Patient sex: M
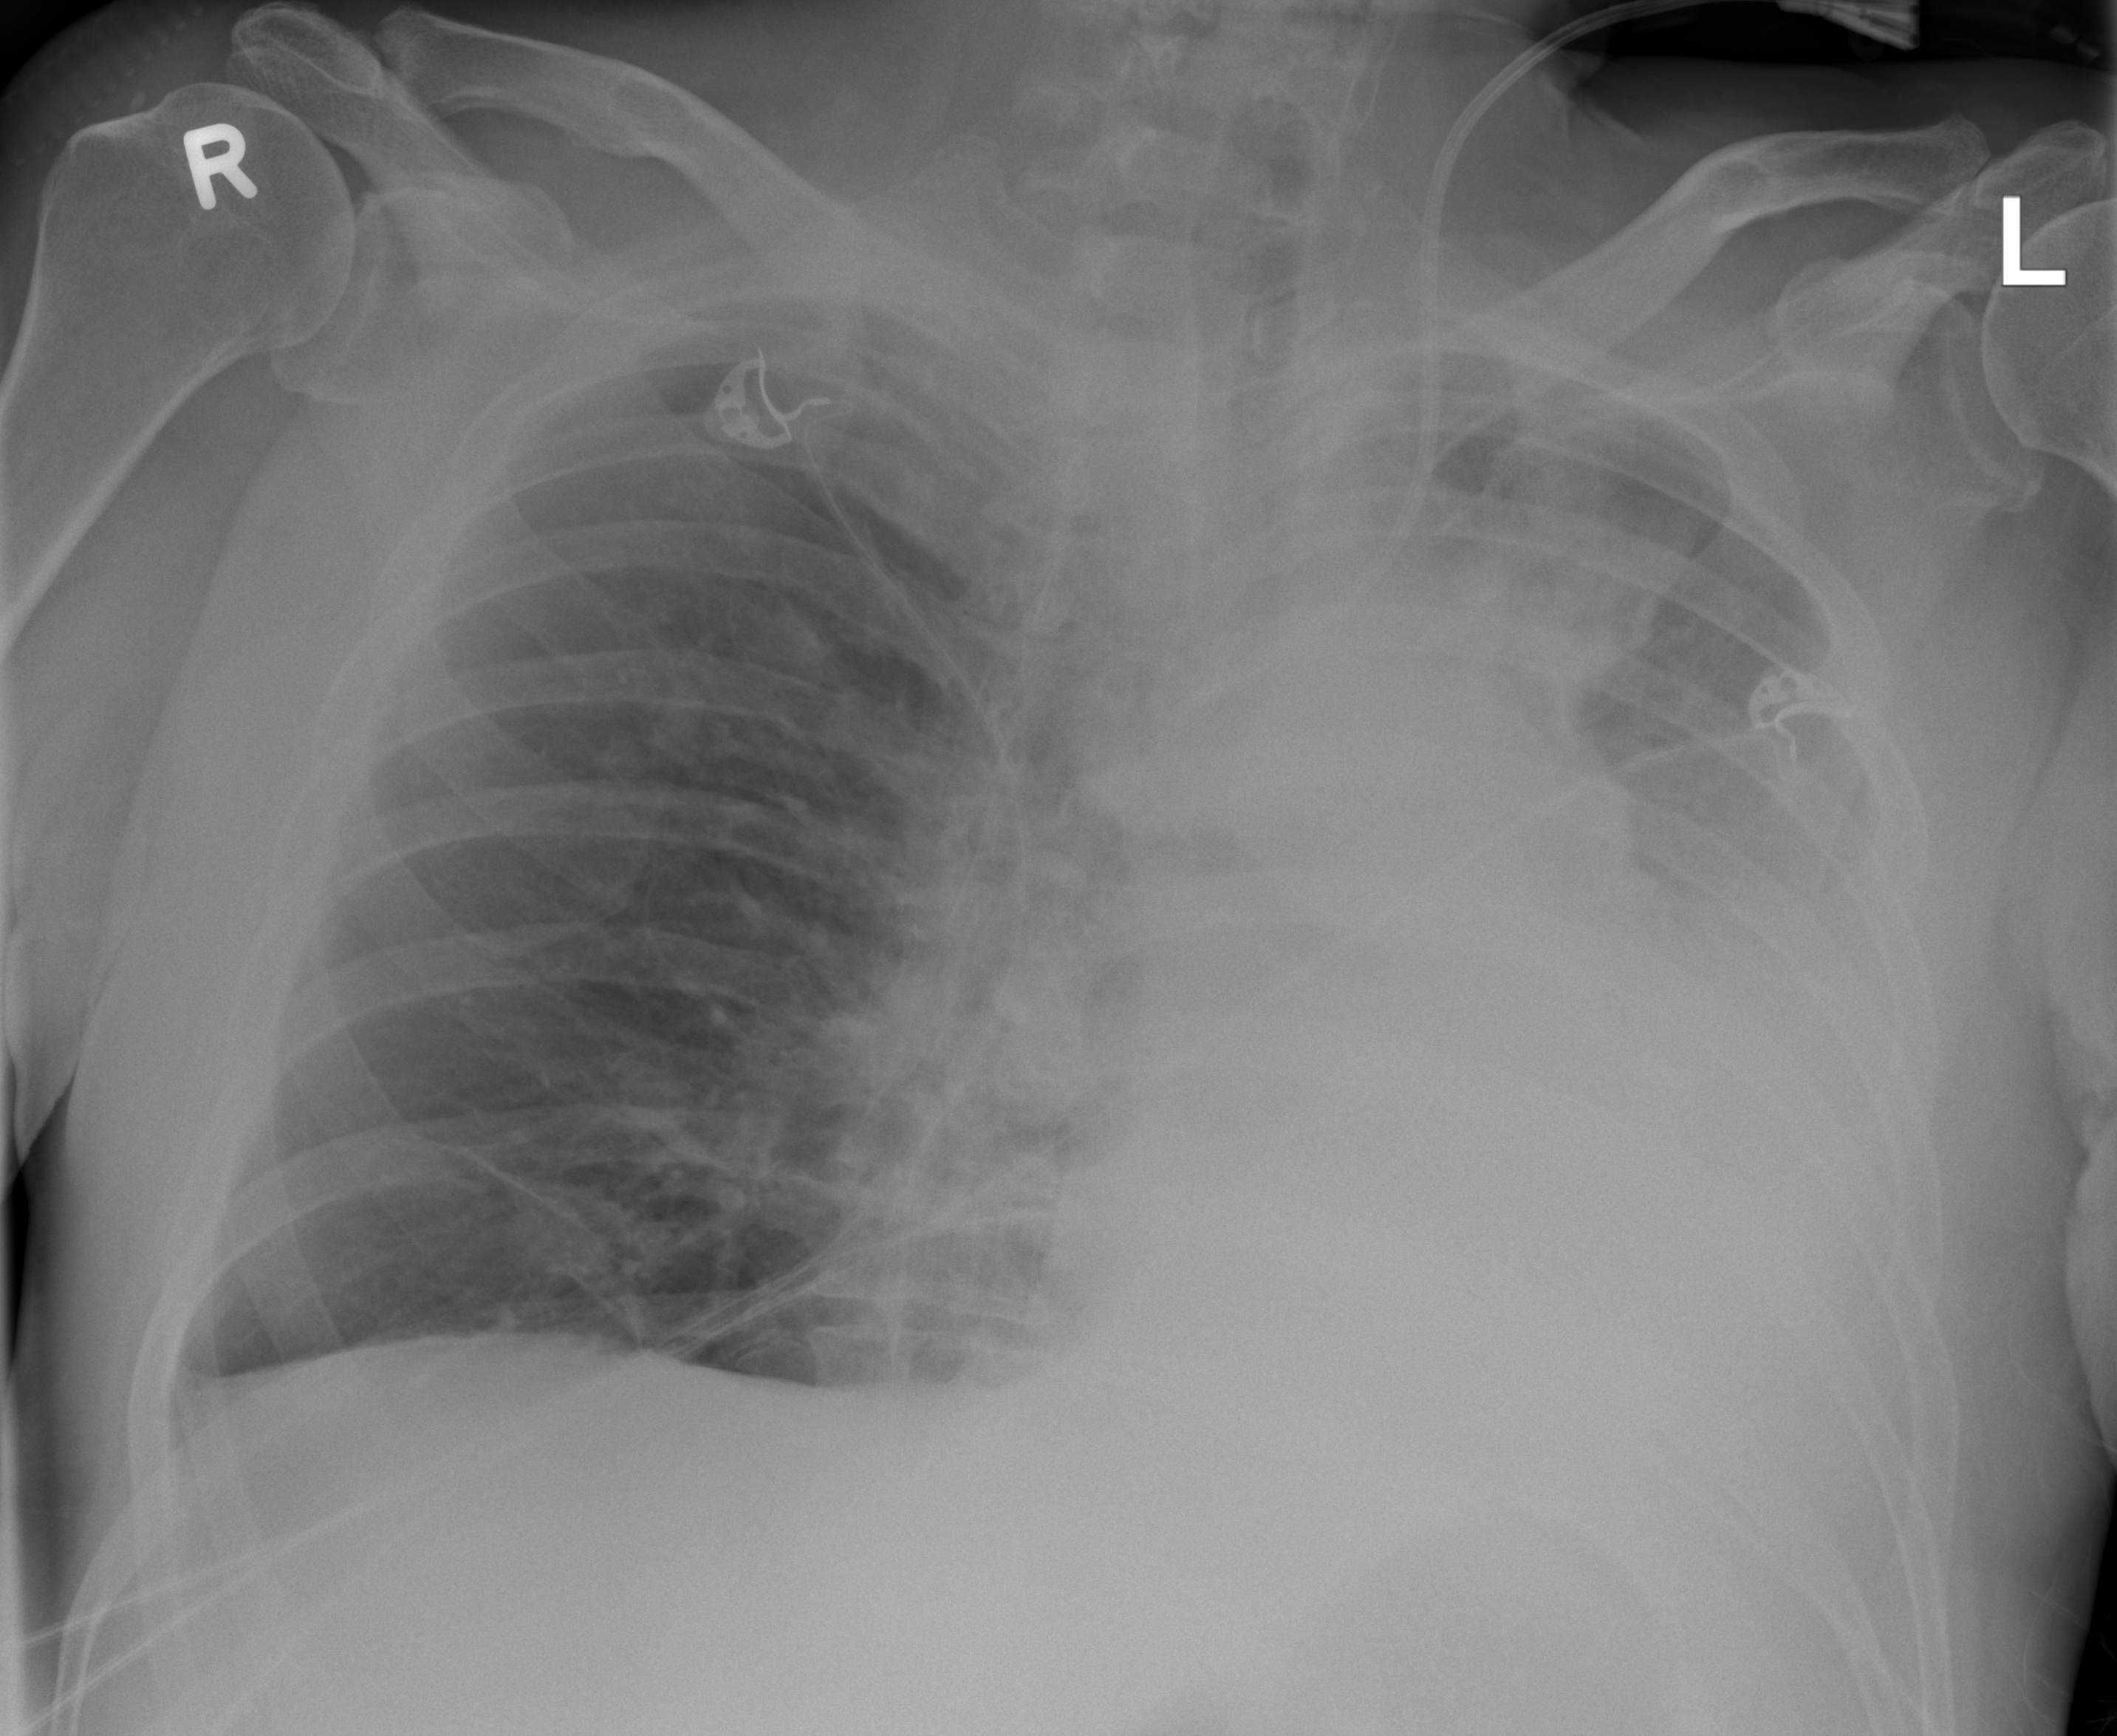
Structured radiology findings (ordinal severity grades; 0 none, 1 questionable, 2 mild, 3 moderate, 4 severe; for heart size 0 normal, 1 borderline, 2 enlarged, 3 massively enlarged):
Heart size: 2
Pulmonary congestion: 0
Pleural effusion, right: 1
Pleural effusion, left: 3
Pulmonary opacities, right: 0
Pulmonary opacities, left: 3
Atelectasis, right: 0
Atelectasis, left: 4